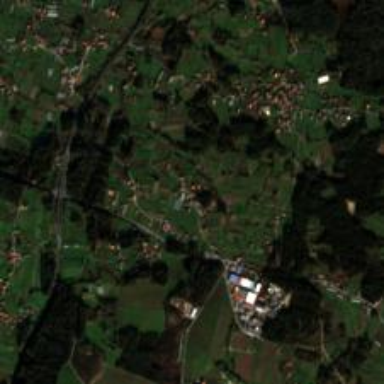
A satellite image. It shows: Small hamlet.